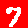
Digit: 7